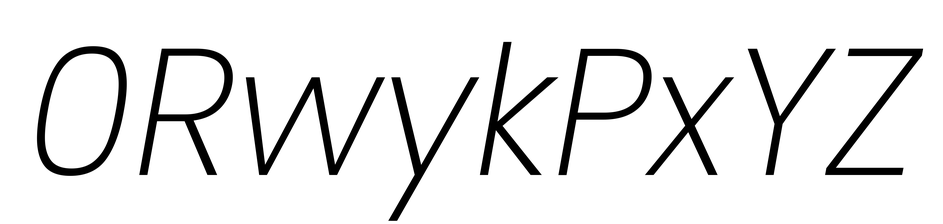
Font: Poppins-ExtraLightItalic